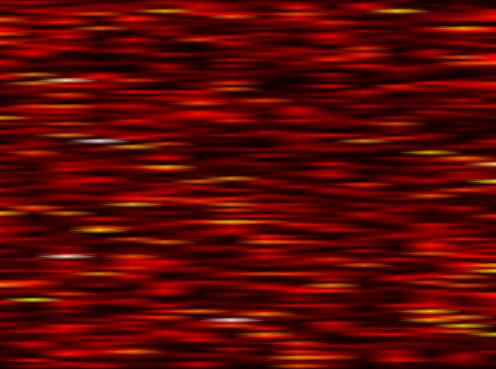
Label: OFDM